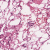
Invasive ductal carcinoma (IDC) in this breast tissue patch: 0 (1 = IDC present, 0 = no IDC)